Question: I'm using a Grid to display data which is not known until run-time. The XAML for my Grid is very simple since I add controls to it programmatically. I need the grid to be flexible.
I would like the user to be able to select(highlight) the entire row in the grid and then be able to click on a button to process the data in that row. How could I do this?
I have not been able to find any information related to my problem. Any ideas would be greatly appreciated.
Here is the XAML:
'''
<Grid x:Name="lstAssigned" ShowGridLines="True">
<Grid.ColumnDefinitions>
<ColumnDefinition Width="auto"></ColumnDefinition>
<ColumnDefinition Width="auto"></ColumnDefinition>
<ColumnDefinition Width="auto"></ColumnDefinition>
<ColumnDefinition Width="auto"></ColumnDefinition>
<ColumnDefinition Width="auto"></ColumnDefinition>
<ColumnDefinition Width="auto"></ColumnDefinition>
<ColumnDefinition Width="auto"></ColumnDefinition>
<ColumnDefinition Width="auto"></ColumnDefinition>
</Grid.ColumnDefinitions>
</Grid>
'''

Thanks Everyone!
Here are some more details:
The data to be displayed will vary. The grid will have 5 columns. Columns 2 and 3 will be combo boxes. The other columns are textBoxes. The user will enter data and save it.
Another time, the data to be displayed could be: combo boxes in columns 2 and 4, and a date in column 5. Since my data source will vary, I was trying to set the control type in each column programmatically.
I initially started with a DataGrid using DataTemplates, but this would define the columns and order. Am I mistaken? I want to define them at run-time.
What would be the best way to handle this? What type of control should I use?
I would apprectiate any kind of adice you can offer.
Thanks in advance.
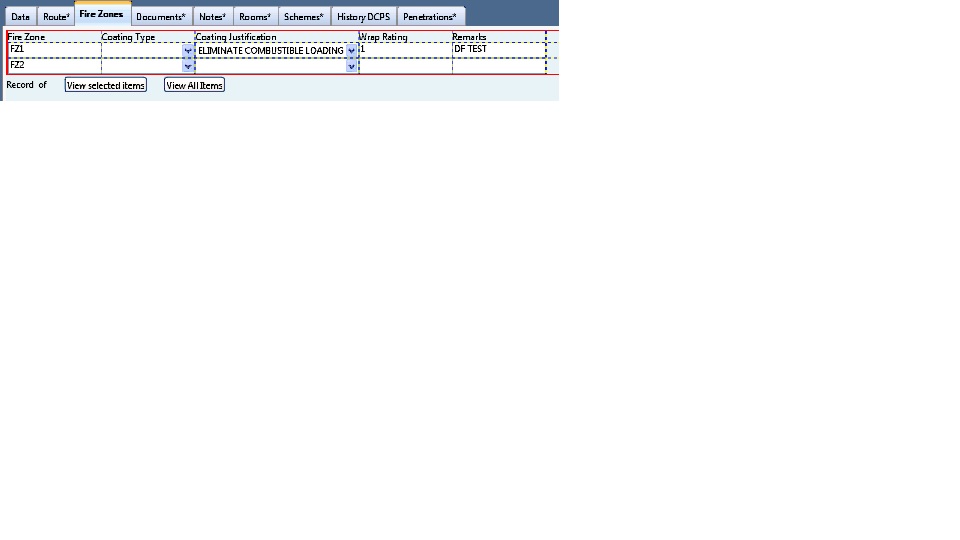
Answer: This sounds like you should use 2 separate 'DataGrid's for each case. There are ways to alter the columns programatically in runtime, but it's more messy and leads to less maintainability. If I were given this task, I would simply use 2 Different 'DataGrid's,
one for case #1, where you need
'''
Text Combo Combo Text Text
'''
and the other for case #2:
'''
Text Combo Text Combo DateTime
'''
Sounds like a really simple set, where there are no major headaches, then you could just create a proper 'DataTemplate' containing each of this 'DataGrid's for each type of Model object.